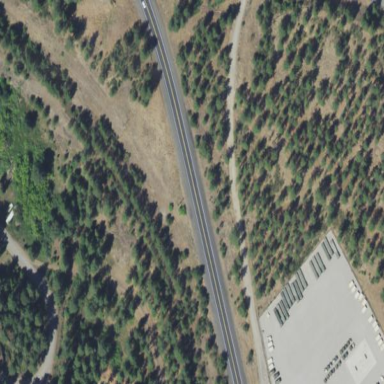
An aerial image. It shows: Evergreen woodland with needle-leaved trees.